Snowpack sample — Buffalo Mountain, Silverthorne, Colorado, USA (1/25/25, 10:11 AM MST)
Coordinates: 39.6222, -106.1139
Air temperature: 22 °F
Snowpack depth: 110 cm
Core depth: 30 cm
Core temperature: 42.8 °F
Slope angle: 12°, slope face: 102°
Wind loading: high
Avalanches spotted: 0
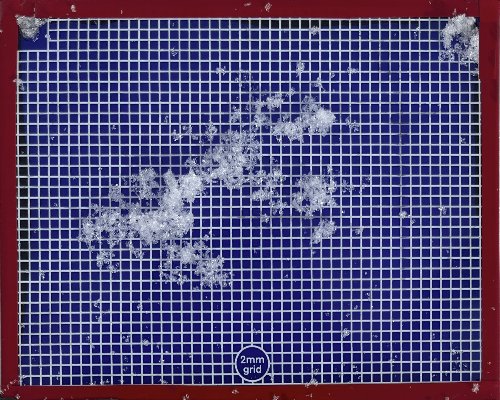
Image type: profile
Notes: No avalanches nearby, collected on the outskirts of a fire break 15 meters from the treeline, on way to Buffalo and Red Mountain